Question: Currently I am building an application which has a bar just like the whatsapp one. You are able to fill in some text here and hit send.
Now I am wondering.. how did Whatsapp create this button? Because I'm trying to do it programmatically but I'm not able to work around some stuff.
Does whatsapp just use an image for this? Because their text on the button is text and not an image..
I'm hope someone can help me out with this. Currently I am using MonoTouch, but a native C example will do of course!

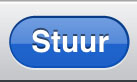
Answer: Alright. It is a UIButton with custom type. You need to put image as background of a UIButton and set its type as custom. Hope that will help you buddy.